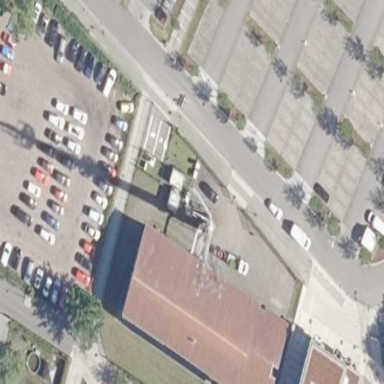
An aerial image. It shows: Service building with gabled roof.